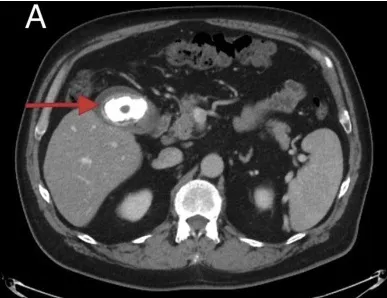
Axial.
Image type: radiology (ct)